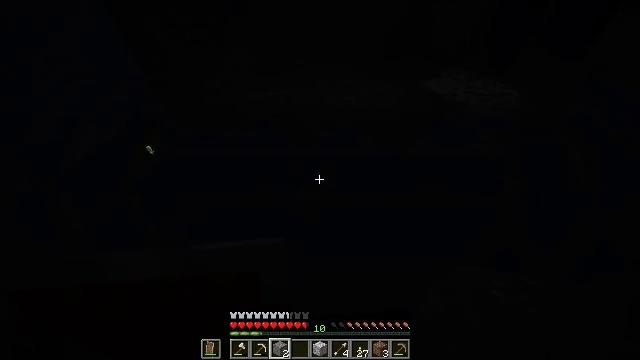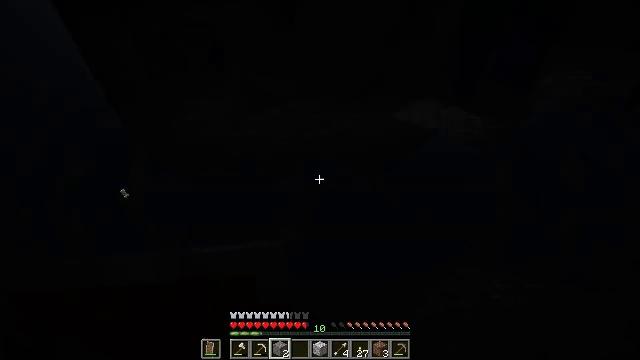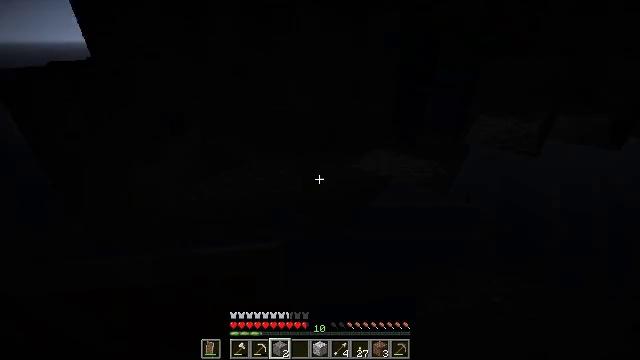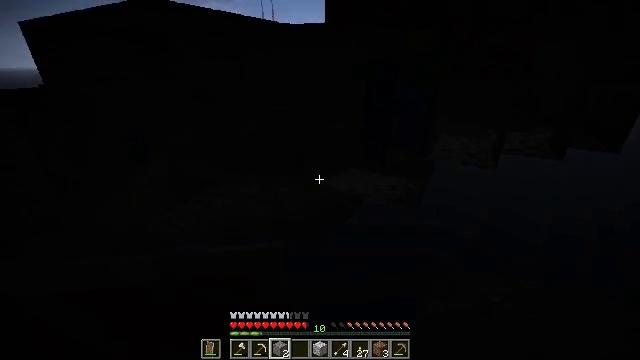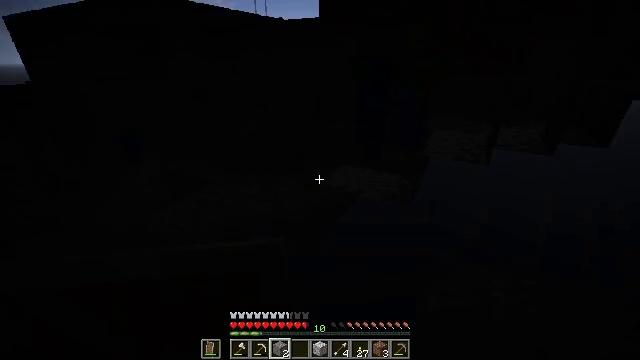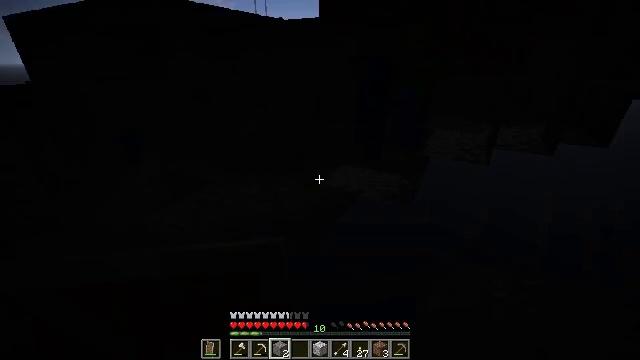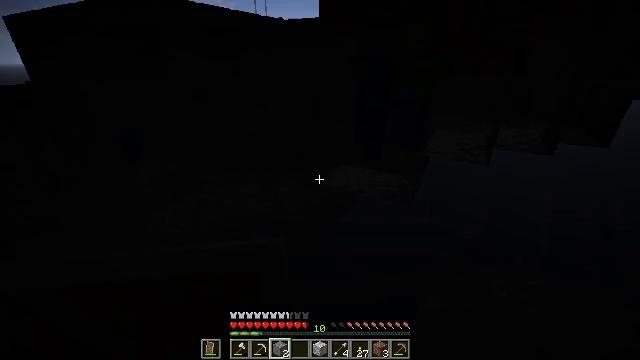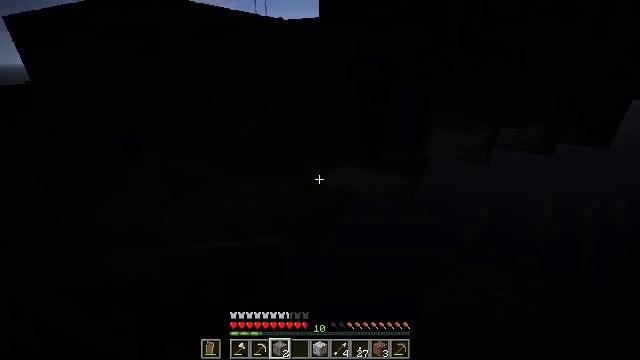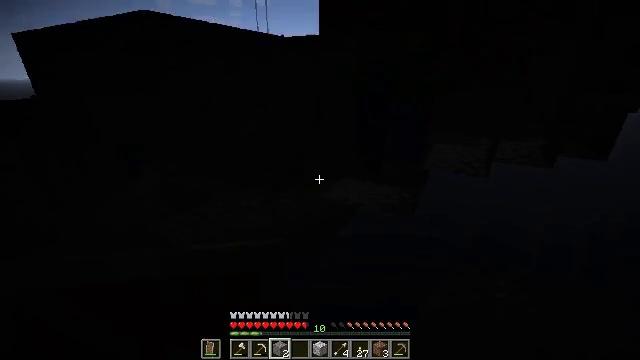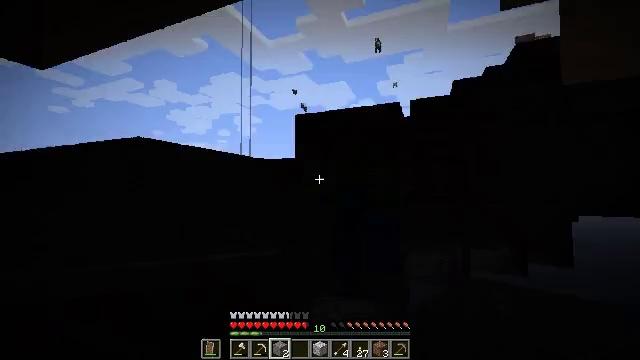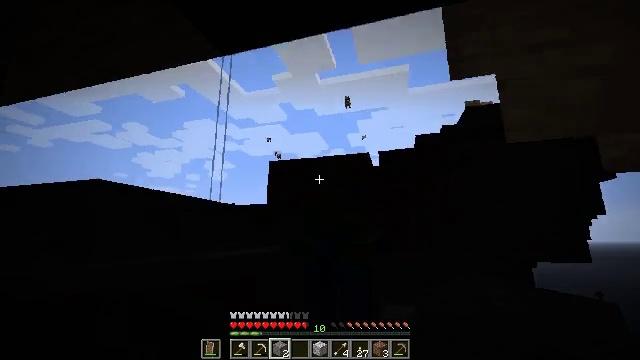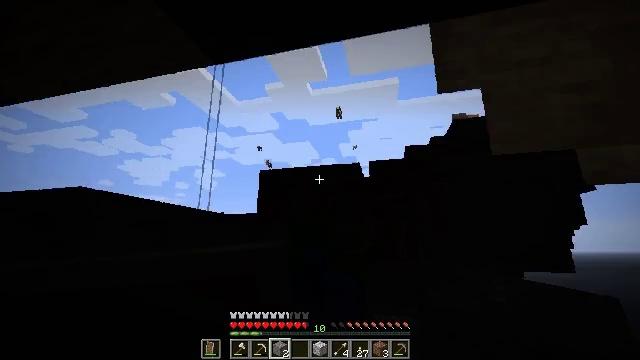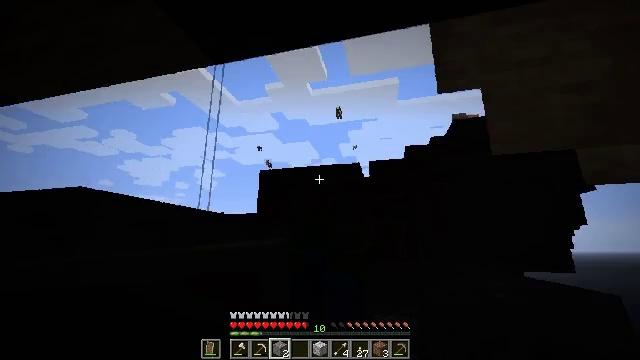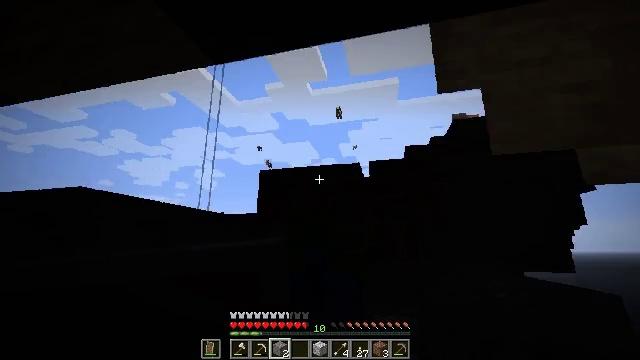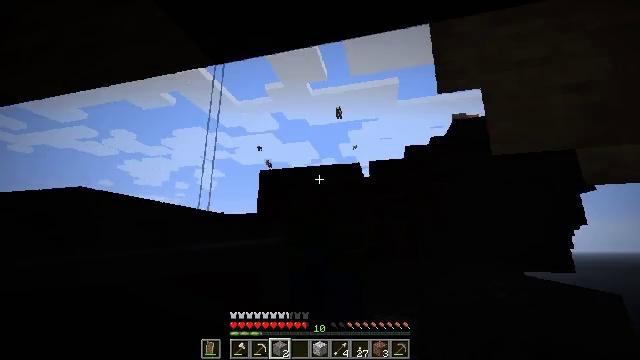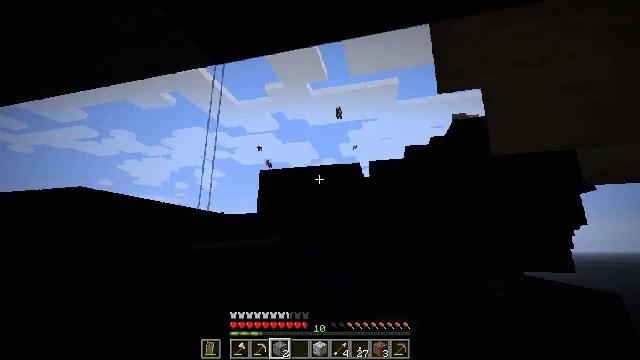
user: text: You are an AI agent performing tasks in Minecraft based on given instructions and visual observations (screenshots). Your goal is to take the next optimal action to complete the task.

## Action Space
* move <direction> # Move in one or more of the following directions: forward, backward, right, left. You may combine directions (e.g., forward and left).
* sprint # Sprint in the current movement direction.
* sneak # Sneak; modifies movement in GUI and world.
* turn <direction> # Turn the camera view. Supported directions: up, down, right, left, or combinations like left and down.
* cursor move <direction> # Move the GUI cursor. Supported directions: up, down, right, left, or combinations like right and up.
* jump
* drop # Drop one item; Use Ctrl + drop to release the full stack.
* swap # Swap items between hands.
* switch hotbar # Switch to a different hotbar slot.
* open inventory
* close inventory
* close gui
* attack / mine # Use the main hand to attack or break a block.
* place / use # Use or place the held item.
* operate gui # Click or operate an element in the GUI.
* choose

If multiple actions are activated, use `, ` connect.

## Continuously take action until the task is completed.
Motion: motion action
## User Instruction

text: Collect the composter for reuse.
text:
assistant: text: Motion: turn right and up
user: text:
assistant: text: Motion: turn right and up
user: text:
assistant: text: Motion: turn right and up
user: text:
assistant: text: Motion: turn right
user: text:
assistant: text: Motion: no_op
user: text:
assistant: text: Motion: no_op
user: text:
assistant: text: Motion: no_op
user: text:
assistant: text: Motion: turn up
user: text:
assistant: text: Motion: turn right and up
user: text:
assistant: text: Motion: turn right and up
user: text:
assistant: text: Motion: turn right and up
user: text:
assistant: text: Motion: no_op
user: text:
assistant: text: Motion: no_op
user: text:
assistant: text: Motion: no_op
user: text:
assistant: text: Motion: no_op
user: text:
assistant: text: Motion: turn down
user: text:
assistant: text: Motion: turn down
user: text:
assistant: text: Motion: no_op
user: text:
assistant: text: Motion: no_op
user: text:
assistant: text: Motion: no_op
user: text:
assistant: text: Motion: no_op
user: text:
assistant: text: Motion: no_op
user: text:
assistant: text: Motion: no_op
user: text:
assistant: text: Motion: no_op
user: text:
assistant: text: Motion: no_op
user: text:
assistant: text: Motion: no_op
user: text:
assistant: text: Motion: turn right and up
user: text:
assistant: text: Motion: no_op
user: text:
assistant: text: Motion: no_op
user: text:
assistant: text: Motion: no_op